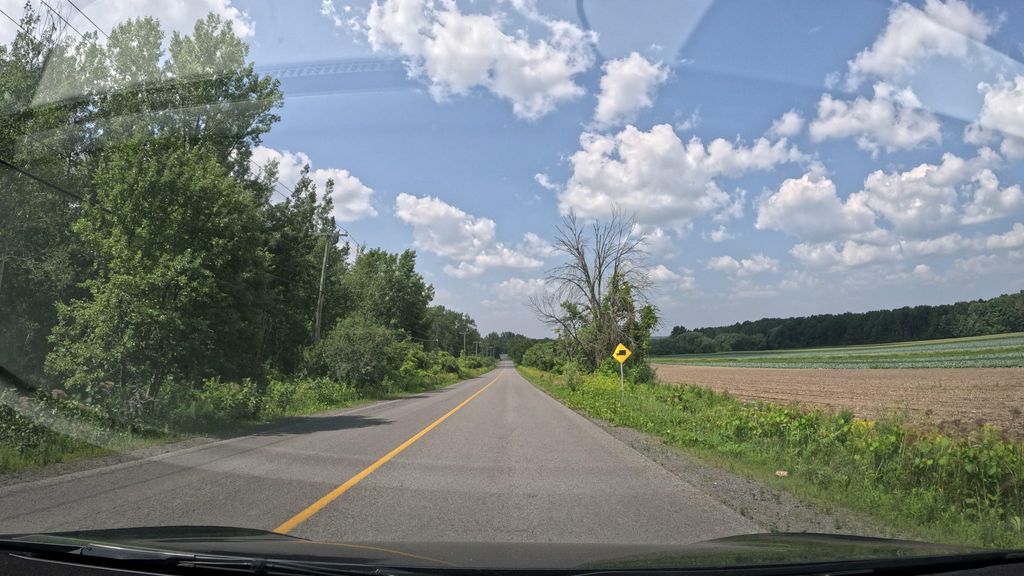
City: montreal